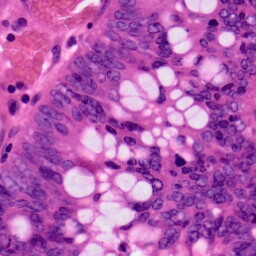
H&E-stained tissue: Colon